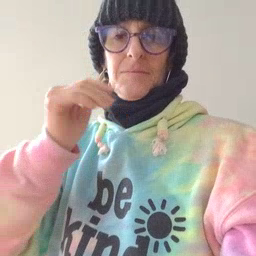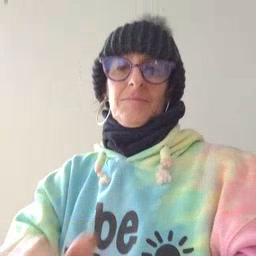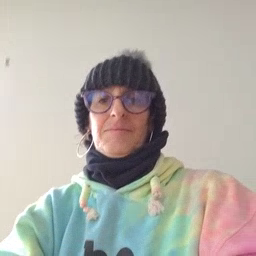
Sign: sleepy